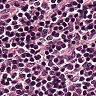
Metastatic tissue present: no